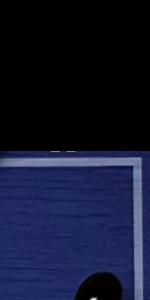
Label: Empty